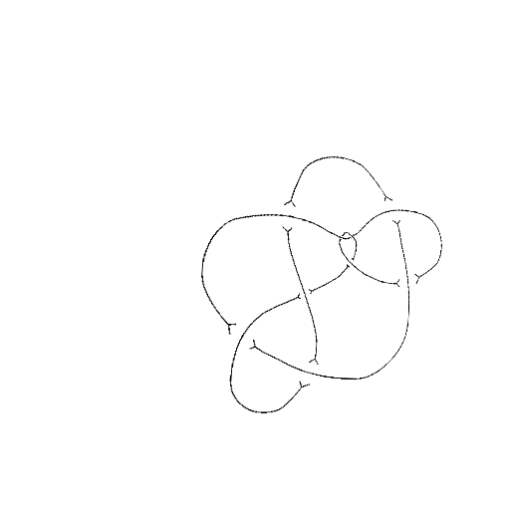
Crossing number: 9